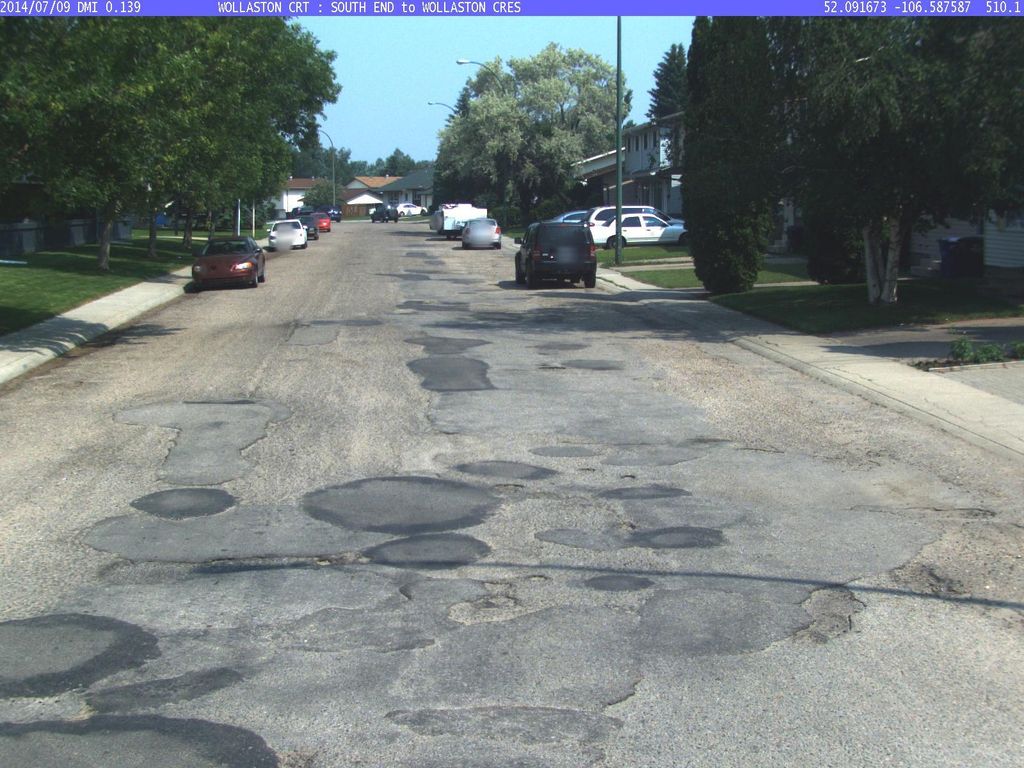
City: saskatoon